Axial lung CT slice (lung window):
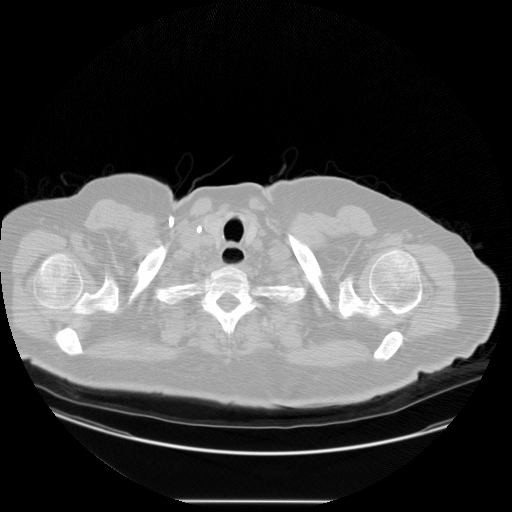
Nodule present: no